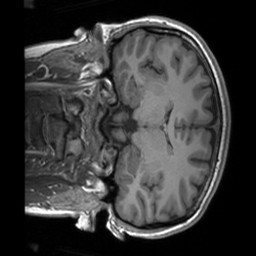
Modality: T1w
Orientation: coronal
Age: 19
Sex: female
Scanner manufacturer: siemens
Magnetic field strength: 3 T
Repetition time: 1.9 s
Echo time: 0.00226 s